Field crop: maize
Growth stage: 2
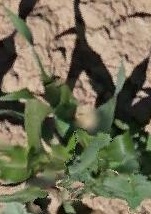
Species: maize